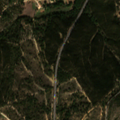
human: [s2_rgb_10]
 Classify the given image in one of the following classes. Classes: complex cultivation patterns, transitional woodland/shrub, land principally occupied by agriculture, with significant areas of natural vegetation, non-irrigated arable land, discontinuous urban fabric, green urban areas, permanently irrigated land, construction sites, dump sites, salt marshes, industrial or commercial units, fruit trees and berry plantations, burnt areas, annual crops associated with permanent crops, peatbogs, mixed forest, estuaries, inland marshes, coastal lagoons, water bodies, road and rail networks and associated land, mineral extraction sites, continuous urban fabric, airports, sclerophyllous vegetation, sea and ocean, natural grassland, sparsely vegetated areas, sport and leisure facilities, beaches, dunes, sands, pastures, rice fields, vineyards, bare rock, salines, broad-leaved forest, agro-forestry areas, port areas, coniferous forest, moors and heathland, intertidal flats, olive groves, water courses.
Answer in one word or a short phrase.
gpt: olive groves, complex cultivation patterns, land principally occupied by agriculture, with significant areas of natural vegetation, broad-leaved forest, coniferous forest, transitional woodland/shrub